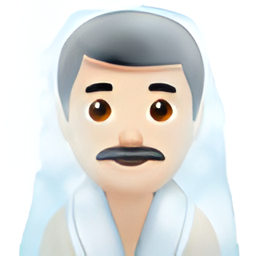
Name: man in steamy room light skin tone
Emoji: 🧖🏻‍♂️
Group: People & Body
Sub-group: person-activity